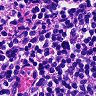
Metastatic tissue present: no